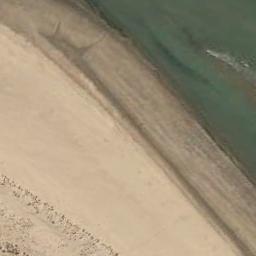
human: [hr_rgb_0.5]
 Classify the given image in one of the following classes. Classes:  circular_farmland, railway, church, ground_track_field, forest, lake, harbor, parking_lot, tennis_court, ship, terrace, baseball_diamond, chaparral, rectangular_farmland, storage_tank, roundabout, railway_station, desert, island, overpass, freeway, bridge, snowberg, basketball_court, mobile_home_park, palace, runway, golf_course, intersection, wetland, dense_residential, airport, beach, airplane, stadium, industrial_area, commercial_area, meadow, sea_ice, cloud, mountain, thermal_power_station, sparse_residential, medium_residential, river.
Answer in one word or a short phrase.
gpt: beach